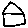
Label: house